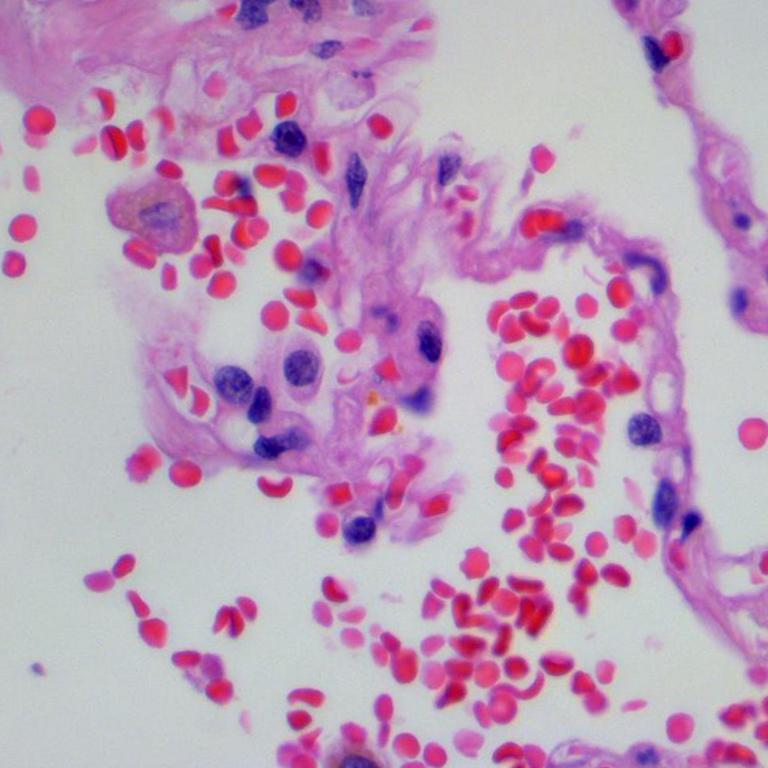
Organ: lung
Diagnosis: benign